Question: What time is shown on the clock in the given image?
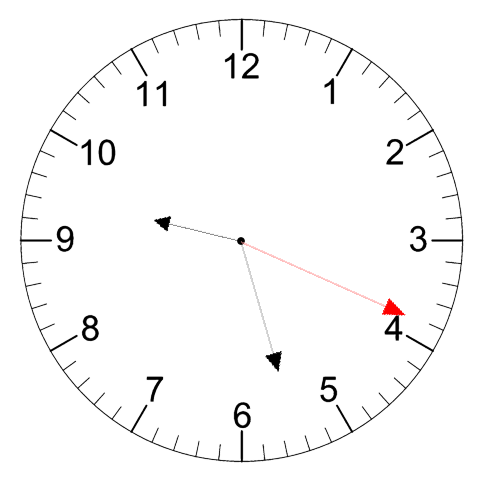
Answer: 09:27:19